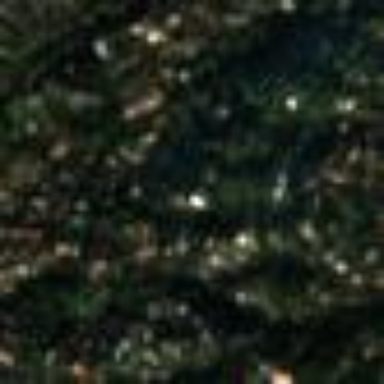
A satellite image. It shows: Forest area.